Interaction volume radius: 5 \u00c5
Interaction volume height: 15 \u00c5
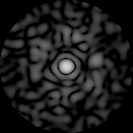
Disorder parameter: 0.7853